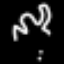
Label: squiggle